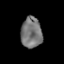
Tissue: lung
Cell type: Epithelial cells
Senescence score: 0.2435
Nuclear area (px): 641
Mean DAPI intensity: 116.076